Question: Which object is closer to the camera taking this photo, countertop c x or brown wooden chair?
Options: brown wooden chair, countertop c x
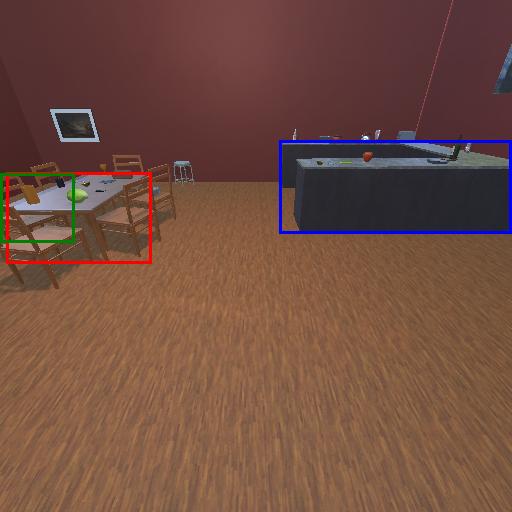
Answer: brown wooden chair